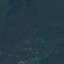
Land use / land cover: Forest